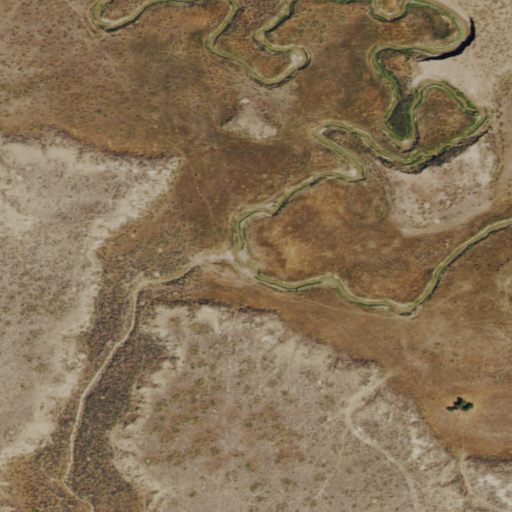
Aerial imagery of valley in Wyoming named Fivemile Draw containing only shrub